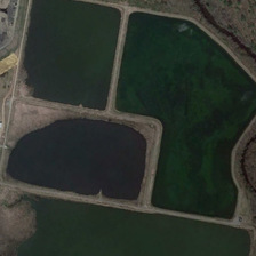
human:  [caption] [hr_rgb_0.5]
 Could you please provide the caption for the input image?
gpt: there are four polygonal pond close to each other .

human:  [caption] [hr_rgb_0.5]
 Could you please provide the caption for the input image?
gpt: There are four ponds near the river.

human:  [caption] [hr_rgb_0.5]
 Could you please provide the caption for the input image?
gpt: four ponds sits besides each other next to a bare land .

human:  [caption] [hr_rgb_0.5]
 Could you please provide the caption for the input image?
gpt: four ponds in different multilateral are near some green plants .

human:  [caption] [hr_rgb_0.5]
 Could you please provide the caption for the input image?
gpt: There are four ponds on a wasteland by the river.